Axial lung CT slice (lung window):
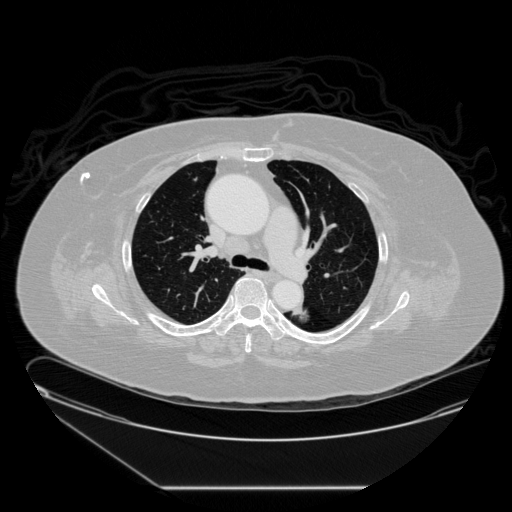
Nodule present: yes
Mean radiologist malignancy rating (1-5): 3.5